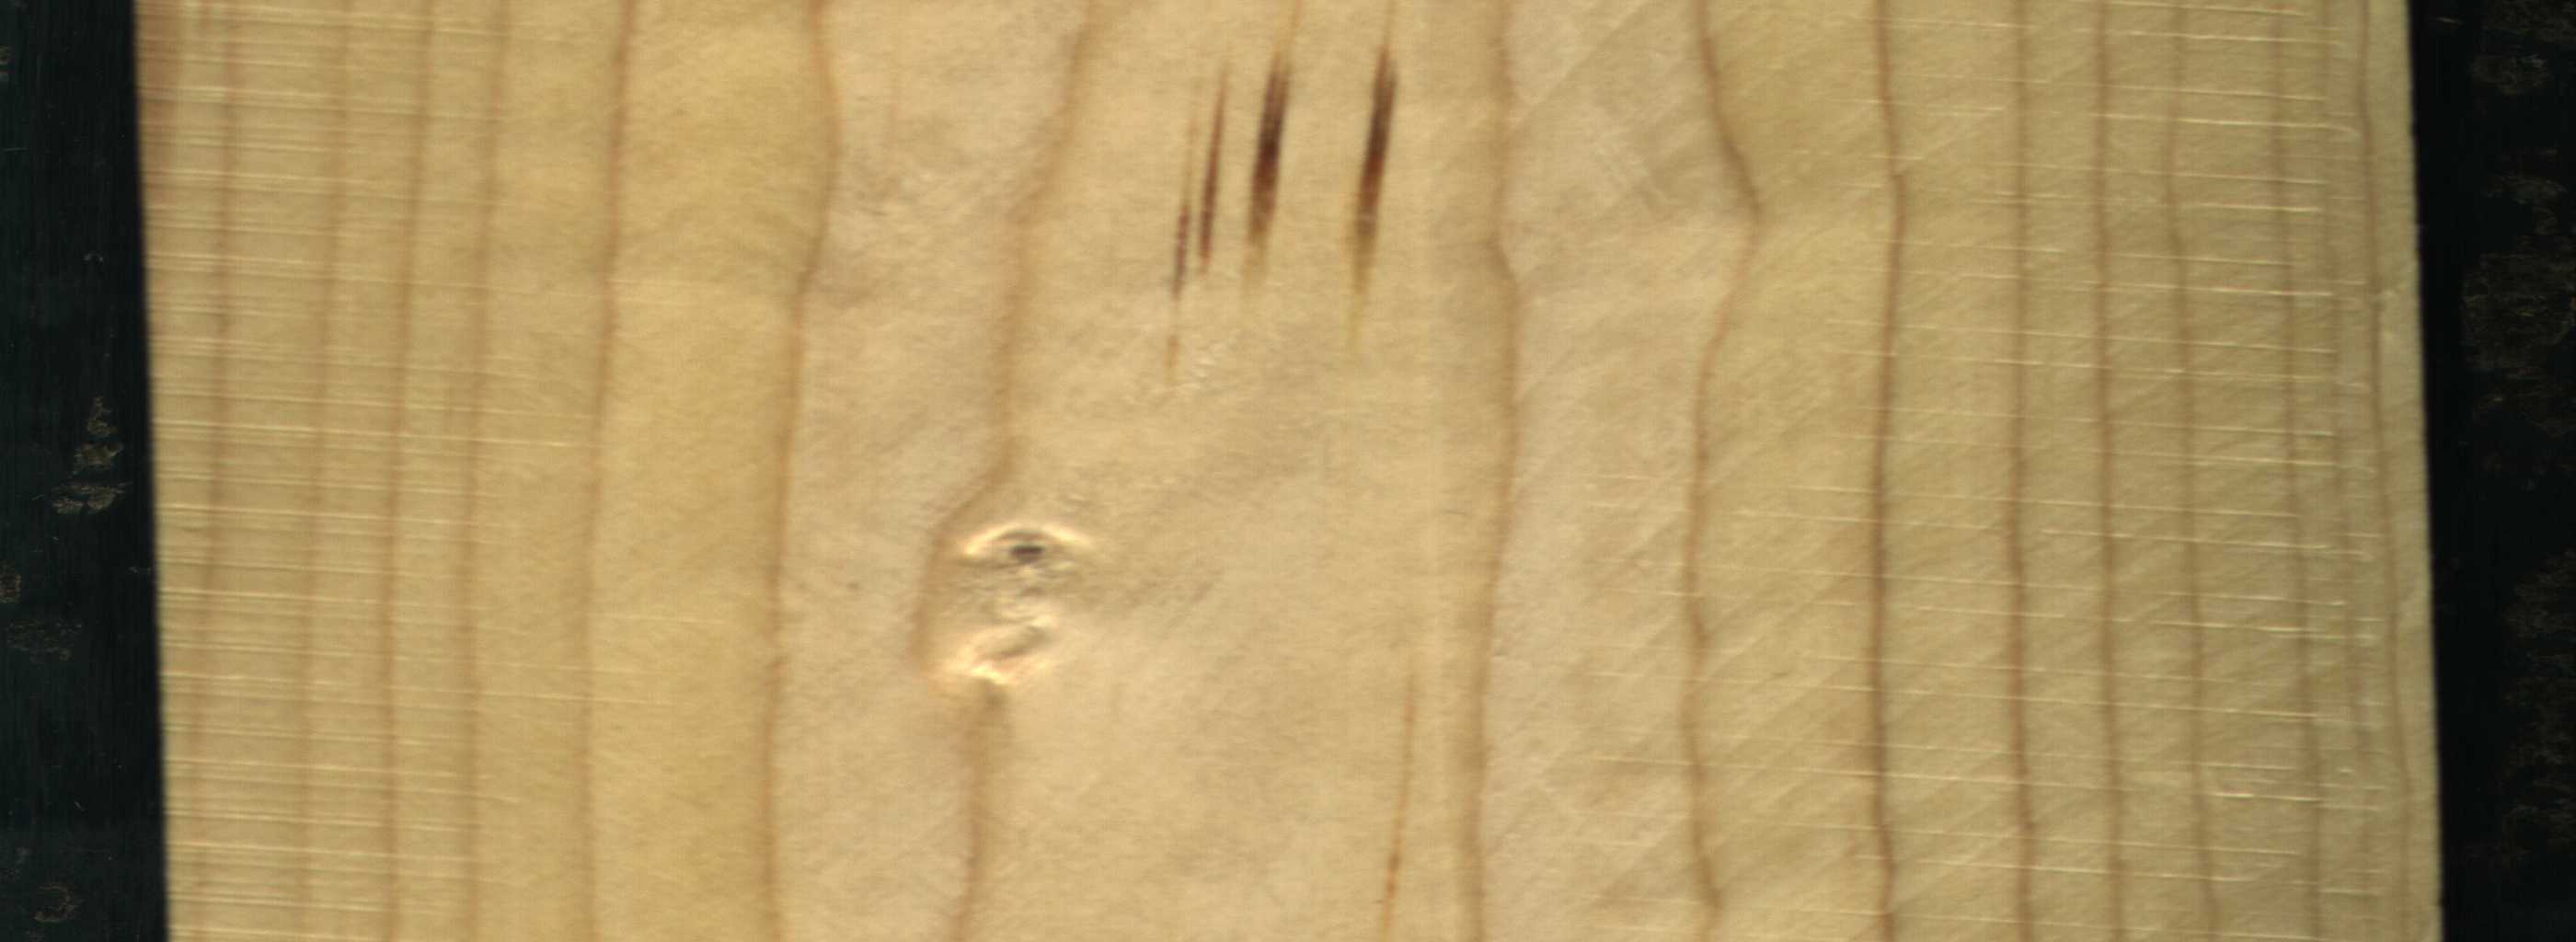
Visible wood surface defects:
resin
resin
Live_Knot